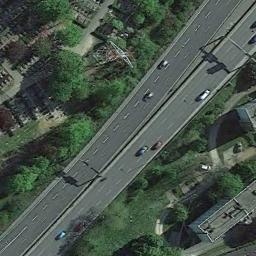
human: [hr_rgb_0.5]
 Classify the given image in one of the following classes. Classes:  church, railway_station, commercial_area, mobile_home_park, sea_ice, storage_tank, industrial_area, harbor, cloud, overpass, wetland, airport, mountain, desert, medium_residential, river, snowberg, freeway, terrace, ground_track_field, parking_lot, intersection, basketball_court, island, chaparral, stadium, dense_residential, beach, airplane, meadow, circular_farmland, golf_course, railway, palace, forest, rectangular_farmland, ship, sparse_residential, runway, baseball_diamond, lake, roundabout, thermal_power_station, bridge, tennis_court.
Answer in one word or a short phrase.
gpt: freeway